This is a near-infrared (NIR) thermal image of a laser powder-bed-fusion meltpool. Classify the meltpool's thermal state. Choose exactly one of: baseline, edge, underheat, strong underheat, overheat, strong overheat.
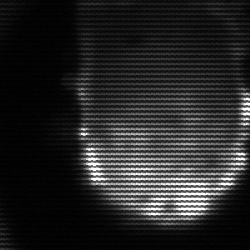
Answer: baseline